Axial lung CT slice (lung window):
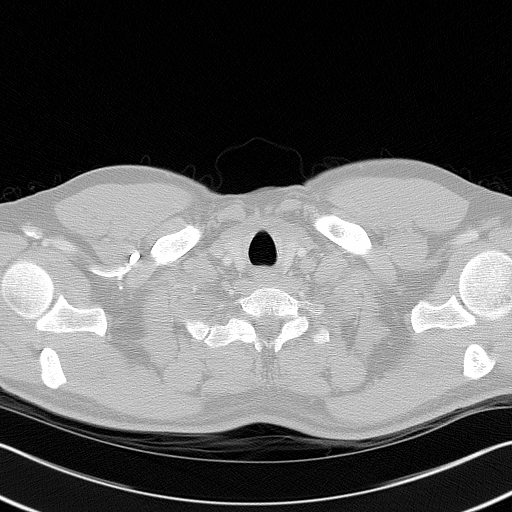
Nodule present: no